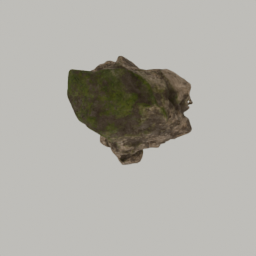
Label: nature